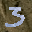
Label: 3